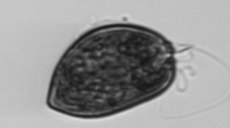
Label: Prorocentrum_micans